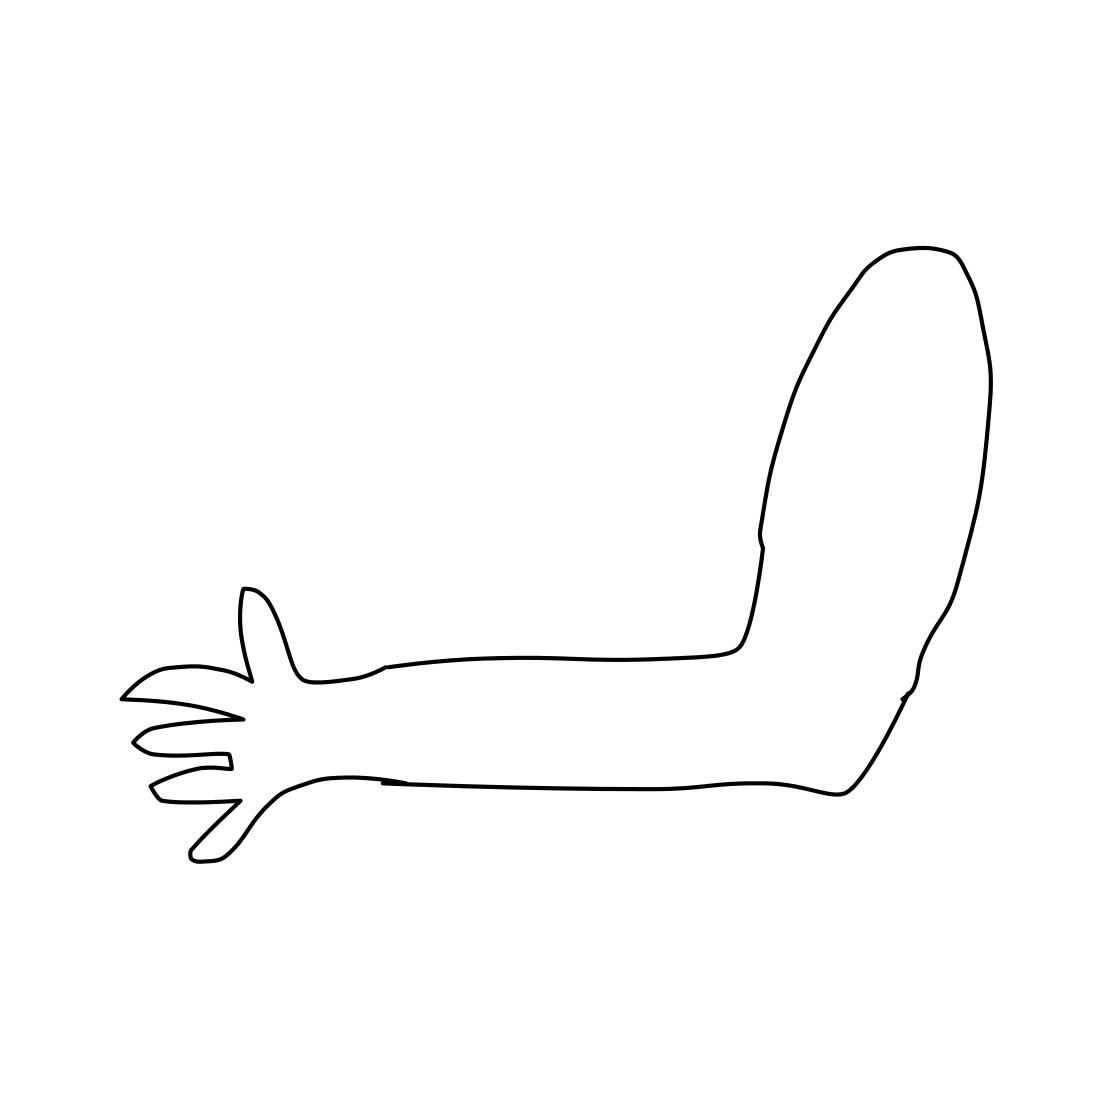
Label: arm